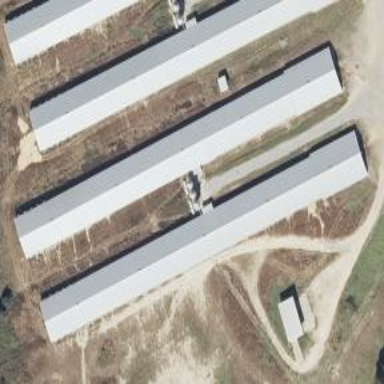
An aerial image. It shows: Farm auxiliary building.